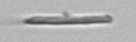
Label: fiber